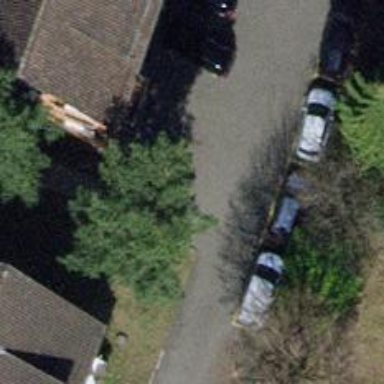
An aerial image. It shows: Alley classified as service road.